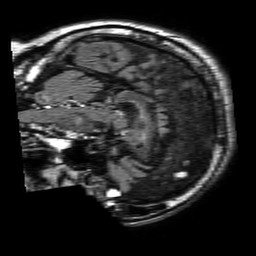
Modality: FLAIR
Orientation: sagittal
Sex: male
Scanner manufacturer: philips
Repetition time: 11 s
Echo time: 0.125 s